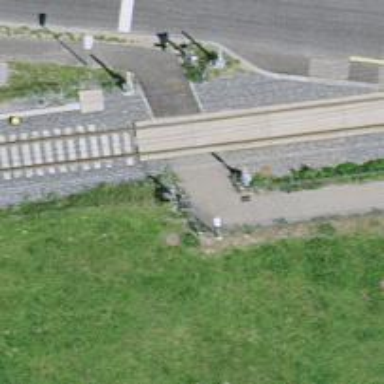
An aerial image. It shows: Railway crossing with barrier.